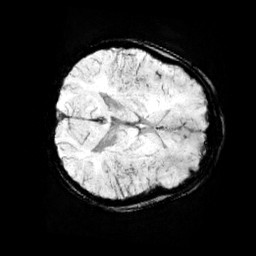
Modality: minIP
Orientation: axial
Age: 9
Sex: male
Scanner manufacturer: siemens
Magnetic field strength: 3 T
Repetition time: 0.027 s
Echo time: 0.02 s